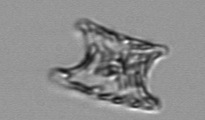
Label: Eucampia